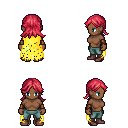
a pixel art fantasy rpg character, female body template, human, dark skin, yellow tattered cape, teal pants, ruby red loose hair, leather bracers, maroon shoes, four views (front, back, left, right), 2x2 character sprite sheet, small pixel art, hard edges, no anti-aliasing